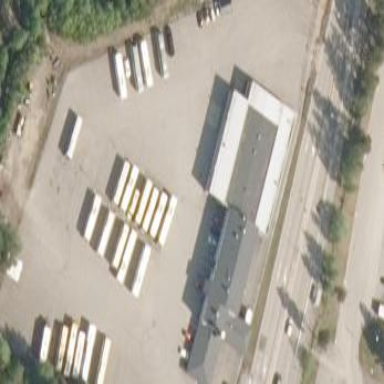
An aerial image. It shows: Bus depot used for industrial purposes.